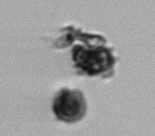
Label: Thalassiosira_TAG_external_detritus